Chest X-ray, PA view. Patient: 40 years old, sex F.
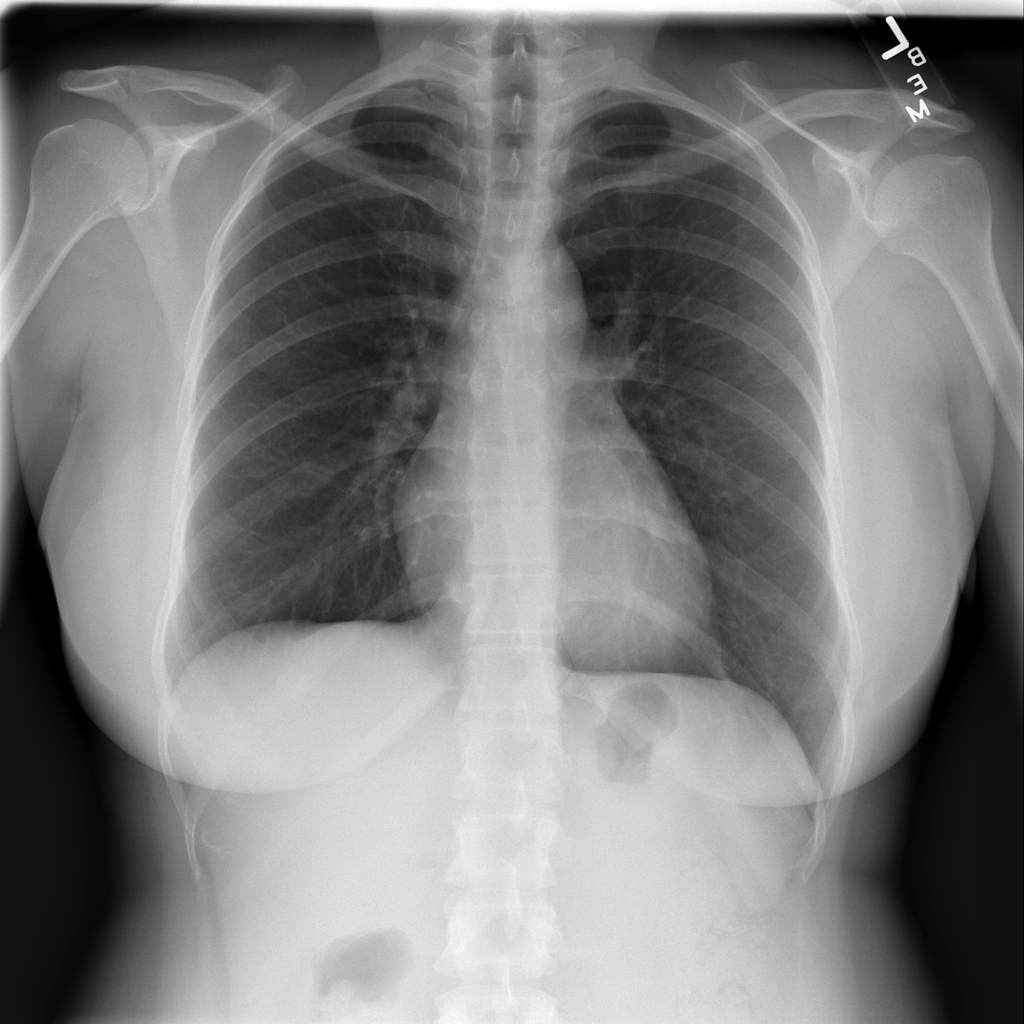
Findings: No Finding